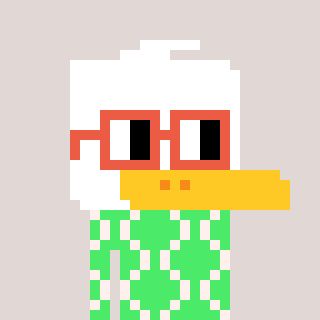
a pixel art character with square orange glasses, a duck-shaped head and a teal-colored body on a warm background